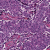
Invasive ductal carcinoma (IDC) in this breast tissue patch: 0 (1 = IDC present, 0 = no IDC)